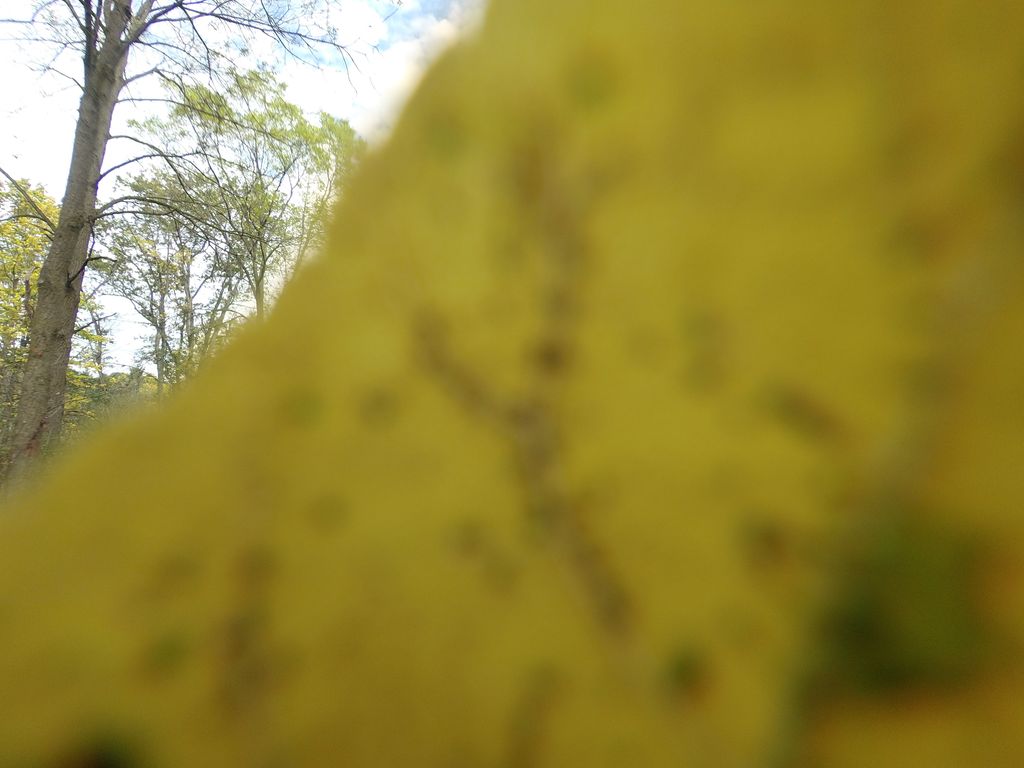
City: hamilton